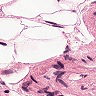
Metastatic tissue present: no